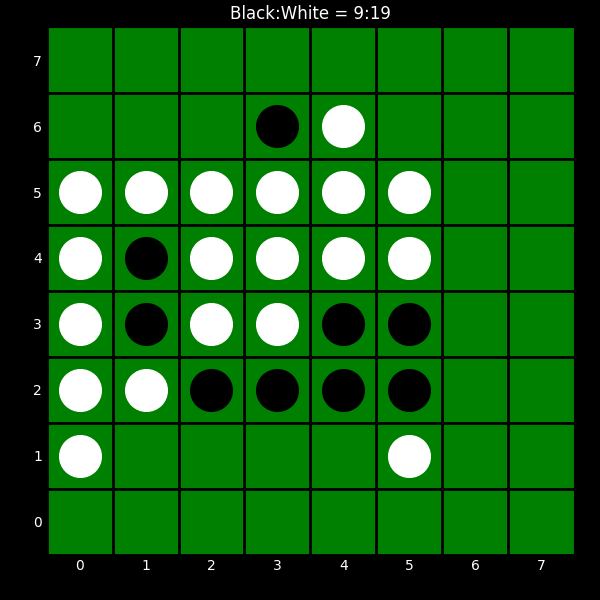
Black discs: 9
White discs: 19